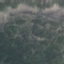
Land use / land cover class: HerbaceousVegetation